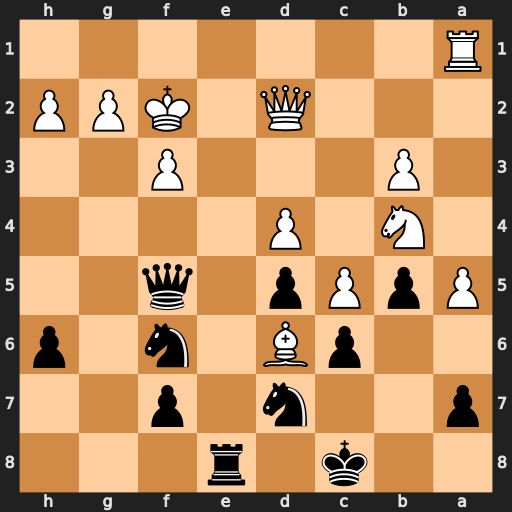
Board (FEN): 2k1r3/p2n1p2/2pB1n1p/PpPp1q2/1N1P4/1P3P2/3Q1KPP/R7
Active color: b
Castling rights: -
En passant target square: -
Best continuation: Ne4+ Kg1 Nxd2